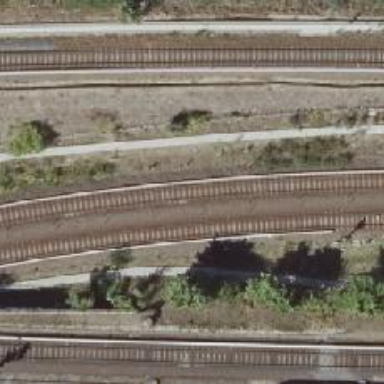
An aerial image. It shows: Rail line with bottom electrification.